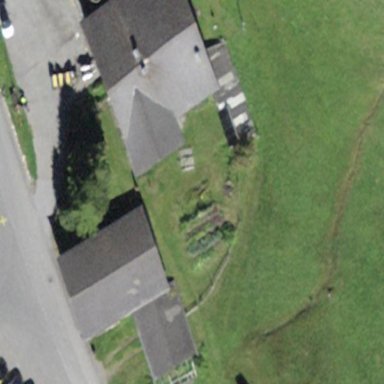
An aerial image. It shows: Farm auxiliary building.